Question: When I use celltemplate for ahref link, once the link is clicked the row highlights because i have RowSelection enabled...but i dont want the row to highlight when the link is clicked..only if the row is clicked anywhere but the link.
Also in my below example picture, how do I remove the little arrow so no Menuitems can be displayed for that column?
Code:
'''
$scope.gridOptions = {
showFooter: true,
enableFiltering: true,
enableRowSelection: true,
enableRowHeaderSelection: false,
enableSelectAll: true,
multiSelect: true,
enableColumnResizing: true,
columnDefs: [
{ field:'date', displayName: 'Date', width: 200, aggregationType: uiGridConstants.aggregationTypes.count },
{ field:'notes', displayName: 'Notes', width: 65, enableFiltering: false, enableSorting: false, enableHiding: false, cellTemplate:'<a href="#" ng-click="getExternalScopes().showMe(row.entity[col.field])">View</a>' }
],
data: data
}
'''
Pic:

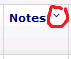
Answer: Here is a possible answer to ui-grid (which is not ng-grid anymore!).
The cell template for a button that does not select the row is:
'''
cellTemplate: '<button class="btn primary" ng-click="$event.stopPropagation();getExternalScopes().showMe(row)">Click Me</button>'
'''
Note the '$event.stopPropagation()' in the ng-click directive. This will hinder the click to reach the underlying functions of the rowTemplate.
(Note also that I didn't found another way to pass a click event to the controller than by using externalScopes. I'm sure there is a better way but ui-grid is still beta and I'm also pretty new to it)
Second part of your question: Use this headCellTemplate
'''
var headCelltpl = '<div ng-class="{ 'sortable': sortable }">' +
'<div class="ui-grid-vertical-bar">&nbsp;</div>' +
'<div class="ui-grid-cell-contents" col-index="renderIndex">' +
'{{ col.displayName CUSTOM_FILTERS }}' +
'</div>' +
'</div>';
'''
and add it to the respective columns in your columnDefs.
'''
headerCellTemplate: headCelltpl
'''
Here is a <URL> with everything included.
Please don't tell me you meant ng-grid:-)